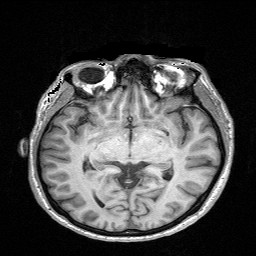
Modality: T1w
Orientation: coronal